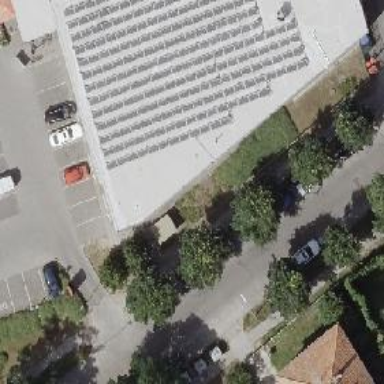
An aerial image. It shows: Minor distribution substation.